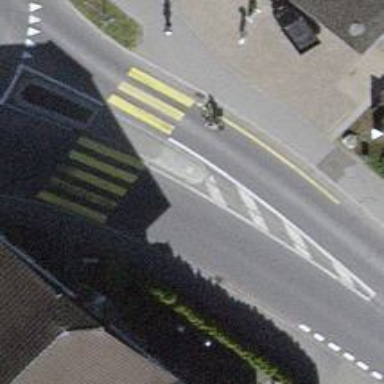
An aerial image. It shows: Uncontrolled zebra crossing with marked island on the road.